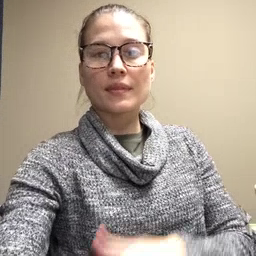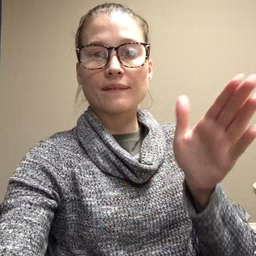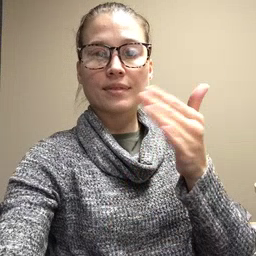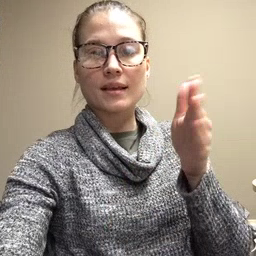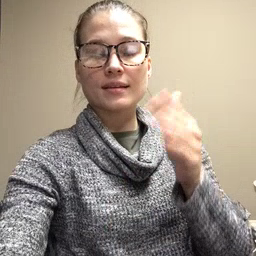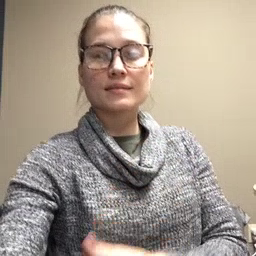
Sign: flag